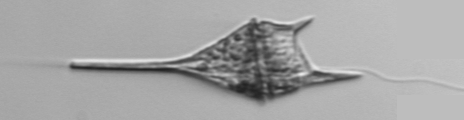
Label: Tripos_lineatus